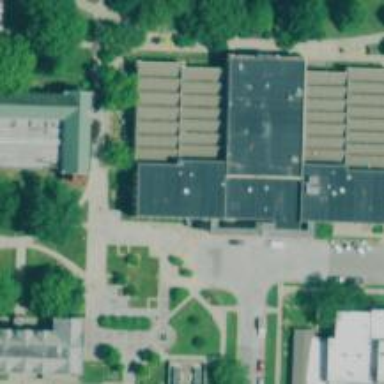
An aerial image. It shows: College building.